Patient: sex M, age 61
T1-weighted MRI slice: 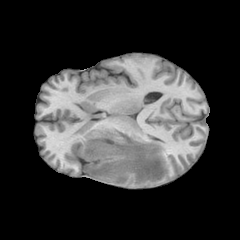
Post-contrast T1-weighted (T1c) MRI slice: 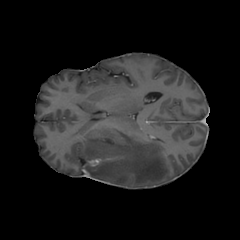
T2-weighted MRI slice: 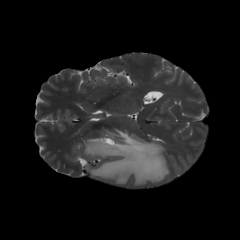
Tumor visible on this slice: yes
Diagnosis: Glioblastoma, IDH-wildtype
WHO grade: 4